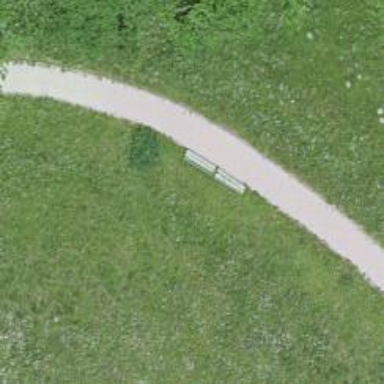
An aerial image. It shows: Bench for seating.